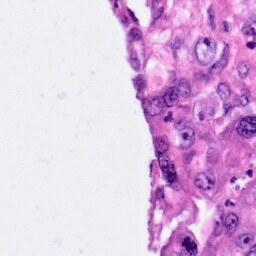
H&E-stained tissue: Pancreatic